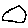
Label: moon